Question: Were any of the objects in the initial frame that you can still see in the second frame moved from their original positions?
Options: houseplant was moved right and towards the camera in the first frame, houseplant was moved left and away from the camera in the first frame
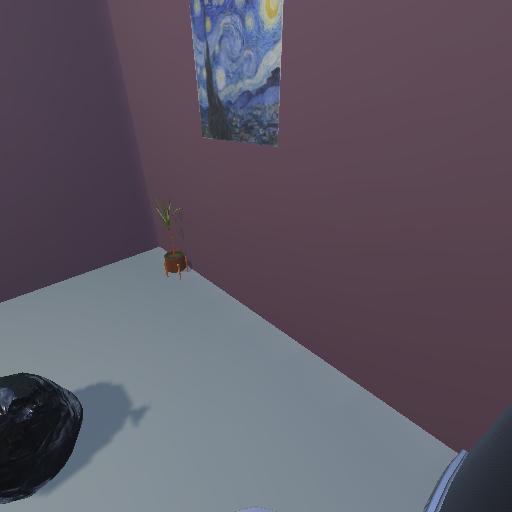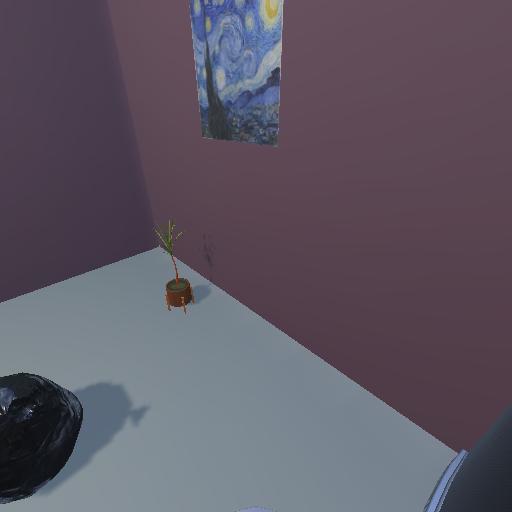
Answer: houseplant was moved right and towards the camera in the first frame